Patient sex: M
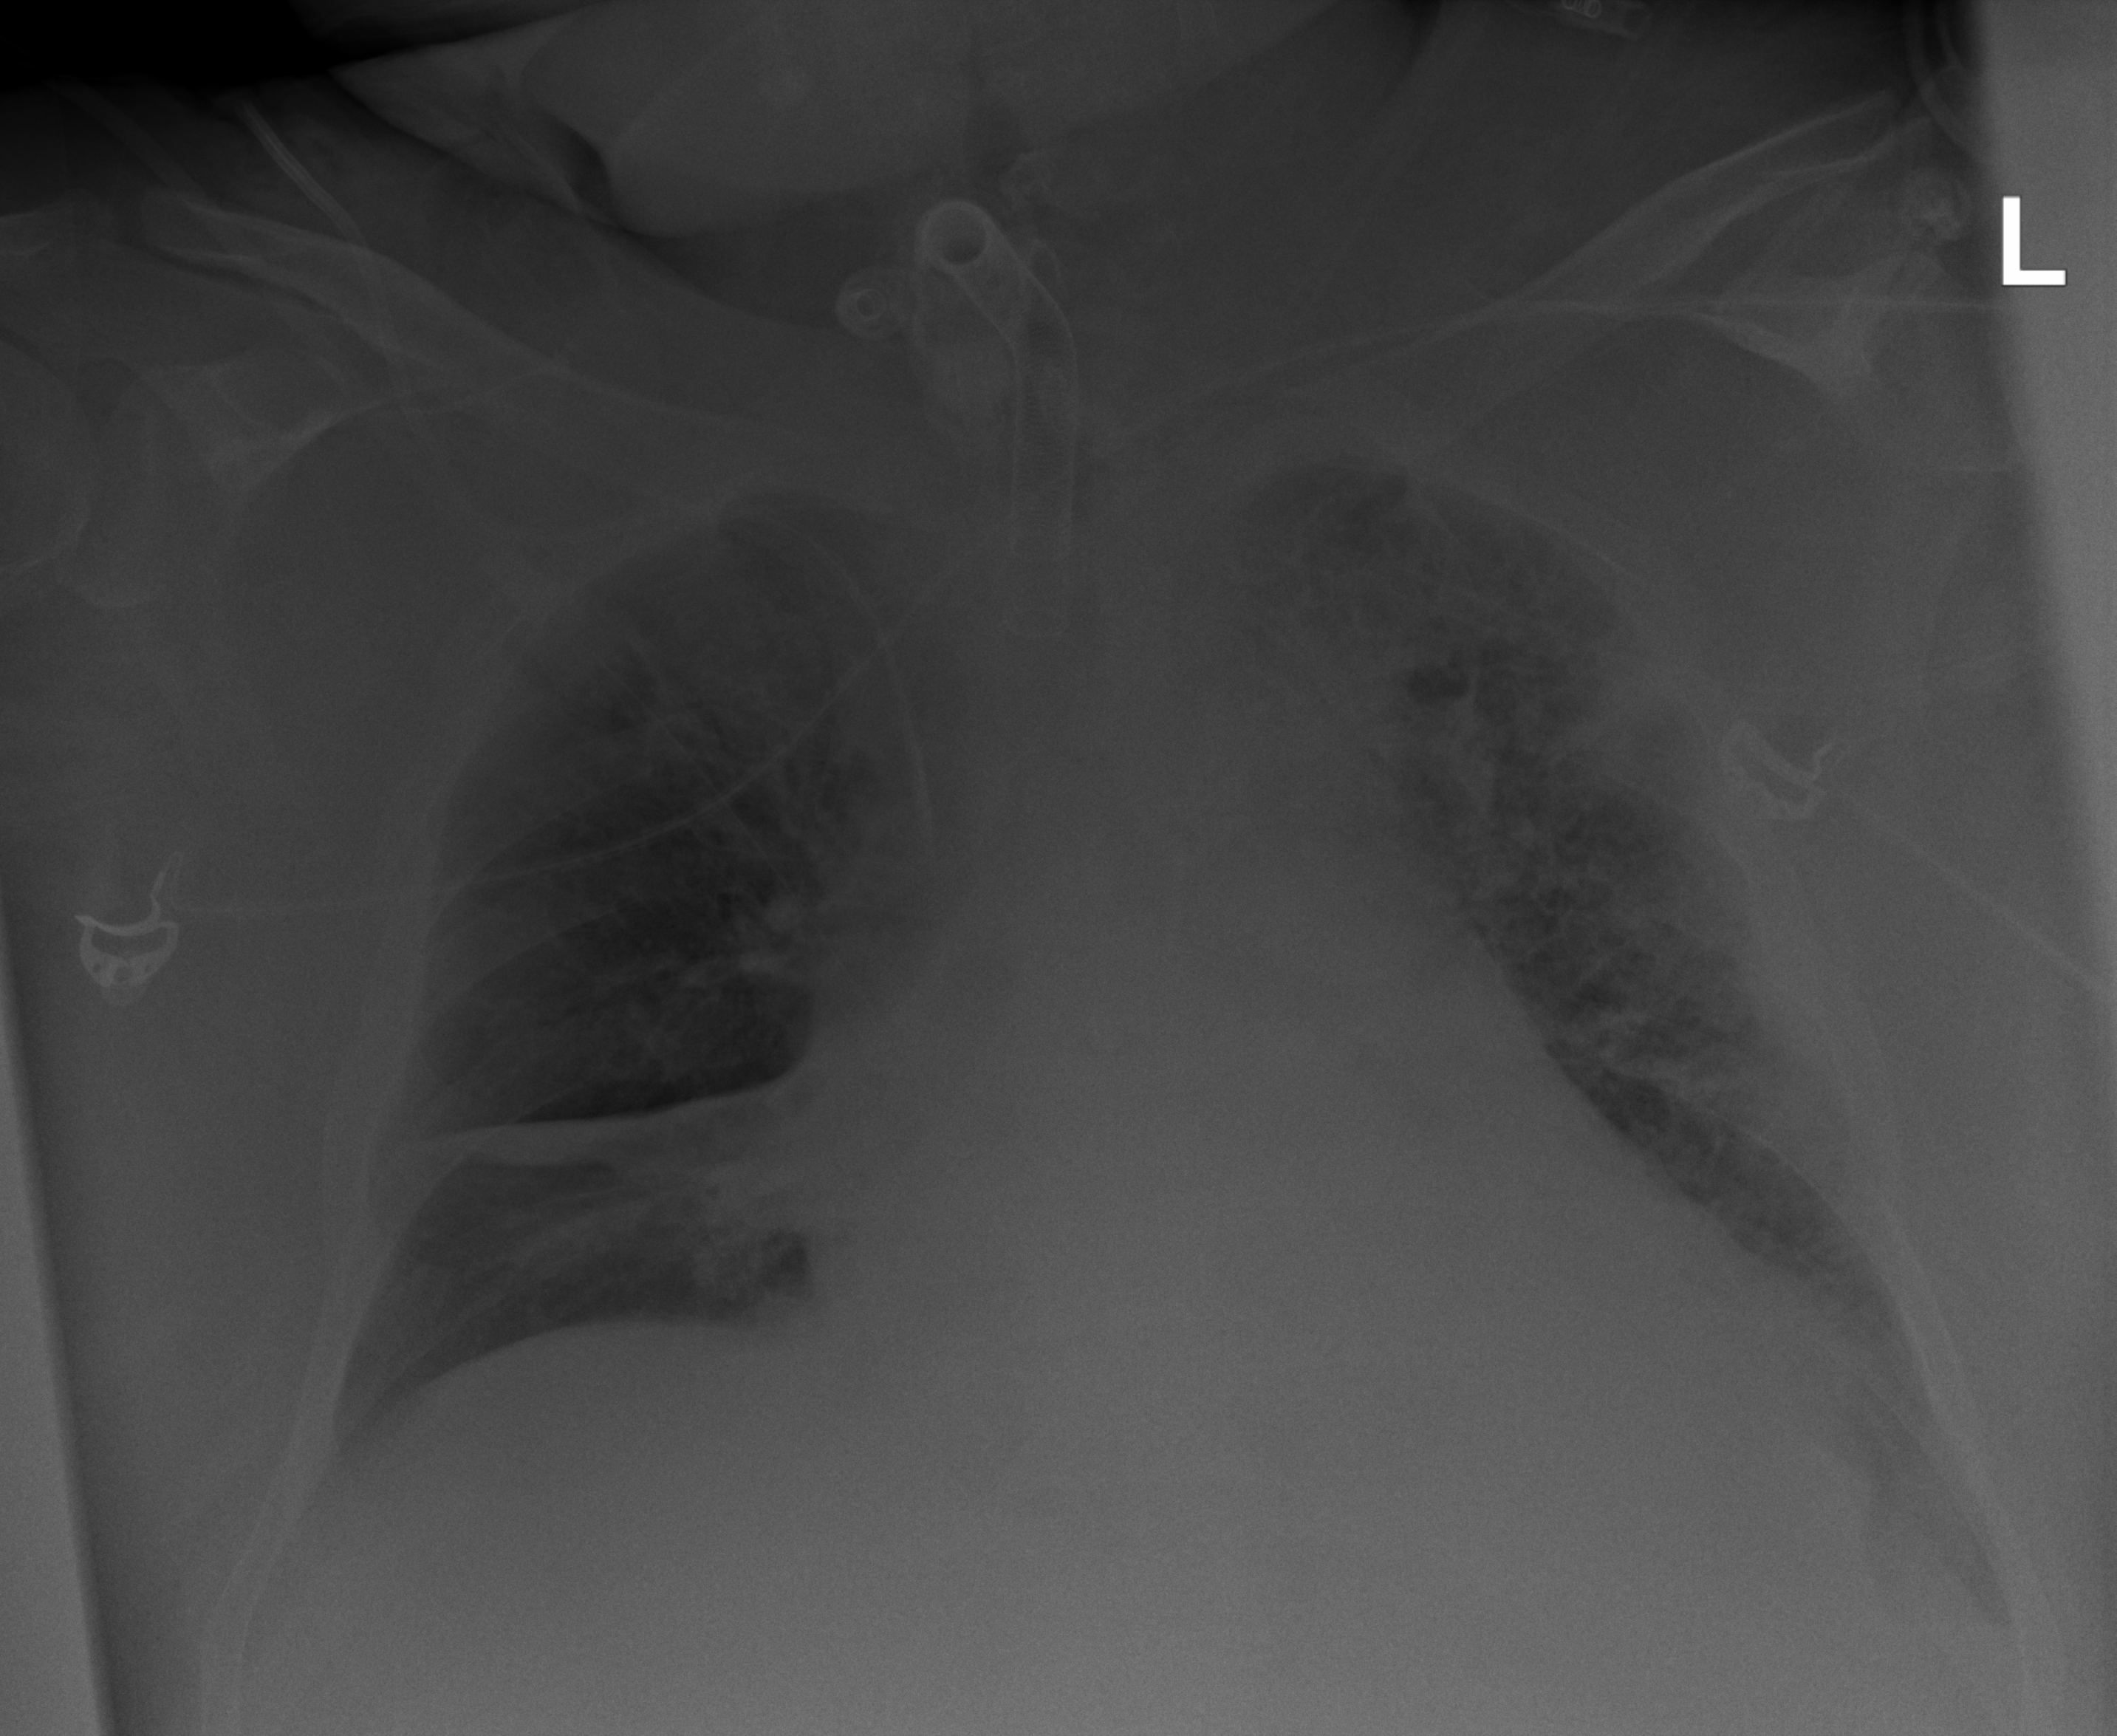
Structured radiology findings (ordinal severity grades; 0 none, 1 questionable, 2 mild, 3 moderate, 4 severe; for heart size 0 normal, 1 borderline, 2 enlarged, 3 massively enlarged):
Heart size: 2
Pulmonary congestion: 2
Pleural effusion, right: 2
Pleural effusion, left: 1
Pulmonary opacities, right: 2
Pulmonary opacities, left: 2
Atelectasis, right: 3
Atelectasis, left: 2